【题型】填空题　【知识点】解析几何　【难度】hard
已知平面向量 \(\vec{a},\vec{b},\vec{c},\vec{e}\) 满足 \(|\vec{a}|=4,|\vec{e}|=1,|\vec{b}-\vec{a}|=1,<\vec{a},\vec{e}>=\frac{2\pi}{3}\)，且对任意的实数 \(t\)，均有 \(|\vec{c}-t\vec{e}|\geq|\vec{c}-2\vec{e}|\)。则 \(|\vec{c}-\vec{b}|\) 的最小值为\underline{\quad\quad}
【解答】
\noindent \textbf{【答案】} 3

\vspace{1em}
\noindent \textbf{【分析】} 利用向量的坐标运算，再用数形结合思想求出最小值。

\vspace{1em}
\noindent \textbf{【解析】}

\noindent 如图，建立直角坐标系，记 \(\overrightarrow{OA}=\vec{a},\overrightarrow{OE}=\vec{e}\)，

\noindent 因为 \(|\vec{a}|=4,|\vec{e}|=1,<\vec{a},\vec{e}>=\frac{2\pi}{3}\)，所以点 \(A(4,0),E\left(-\frac{1}{2},\frac{\sqrt{3}}{2}\right)\)，

\noindent 作 \(\overrightarrow{OB}=\vec{b}\)，设其坐标为 \(\vec{b}=(x,y)\)，因为 \(\overrightarrow{AB}=|\overrightarrow{OB}-\overrightarrow{OA}|=|\vec{b}-\vec{a}|=1\)，

\noindent 所以点 \(B\) 在以点 \(A\) 为圆心，1 为半径的圆上，即 \((x-4)^2+y^2=1\)，

\noindent 因为对任意的实数 \(t\)，均有 \(|\vec{c}-t\vec{e}|\geq|\vec{c}-2\vec{e}|\)，

\noindent 所以 \(|\vec{c}-t\vec{e}|^2\geq|\vec{c}-2\vec{e}|^2\Rightarrow t^2-2t\vec{c}\cdot\vec{e}+4\vec{c}\cdot\vec{e}-4\geq0\)，

\noindent 由于上式对任意的实数 \(t\) 的一元二次不等式恒成立，

\noindent 则 \(\Delta=(-2\vec{c}\cdot\vec{e})^2-16\vec{c}\cdot\vec{e}+16\leq0\Rightarrow(\vec{c}\cdot\vec{e}-2)^2\leq0\)，即 \(\vec{c}\cdot\vec{e}-2=0\)，

\noindent 设 \(\overrightarrow{OC}=\vec{c}\)，又设 \(\vec{c}=(x',y')\)，则 \(\vec{c}\cdot\vec{e}=(x',y')\cdot\left(-\frac{1}{2},\frac{\sqrt{3}}{2}\right)=-\frac{1}{2}x'+\frac{\sqrt{3}}{2}y'=2\)，

\noindent 整理得：\(x'-\sqrt{3}y'+4=0\)，所以可知点 \(C\) 在直线 \(x'-\sqrt{3}y'+4=0\) 上，

\noindent 又因为点 \(B\) 在以点 \(A\) 为圆心，1 为半径的圆上，且 \(|\vec{c}-\vec{b}|=|\overrightarrow{OC}-\overrightarrow{OB}|=|\overrightarrow{BC}|\)，

\noindent 所以可以把 \(|\vec{c}-\vec{b}|\) 看成两动点 \(B\) 和 \(C\) 的距离，

\noindent 显然距离最小值为圆心 \(A\) 到直线 \(x'-\sqrt{3}y'+4=0\) 的距离减去半径 1，

\noindent 而点 \(A\) 到直线 \(x'-\sqrt{3}y'+4=0\) 的距离 \(d=\frac{|4-0+4|}{\sqrt{1+3}}=4\)，

\noindent 所以 \(|\overrightarrow{BC}|\geq d-1=4-1=3\)，即 \(|\vec{c}-\vec{b}|\) 的最小值为 3，

\noindent 故答案为：3。

\vspace{1em}
\noindent \textbf{【点睛】} 关键点点睛：确定 \(B\)，\(C\) 点轨迹解决问题的关键。

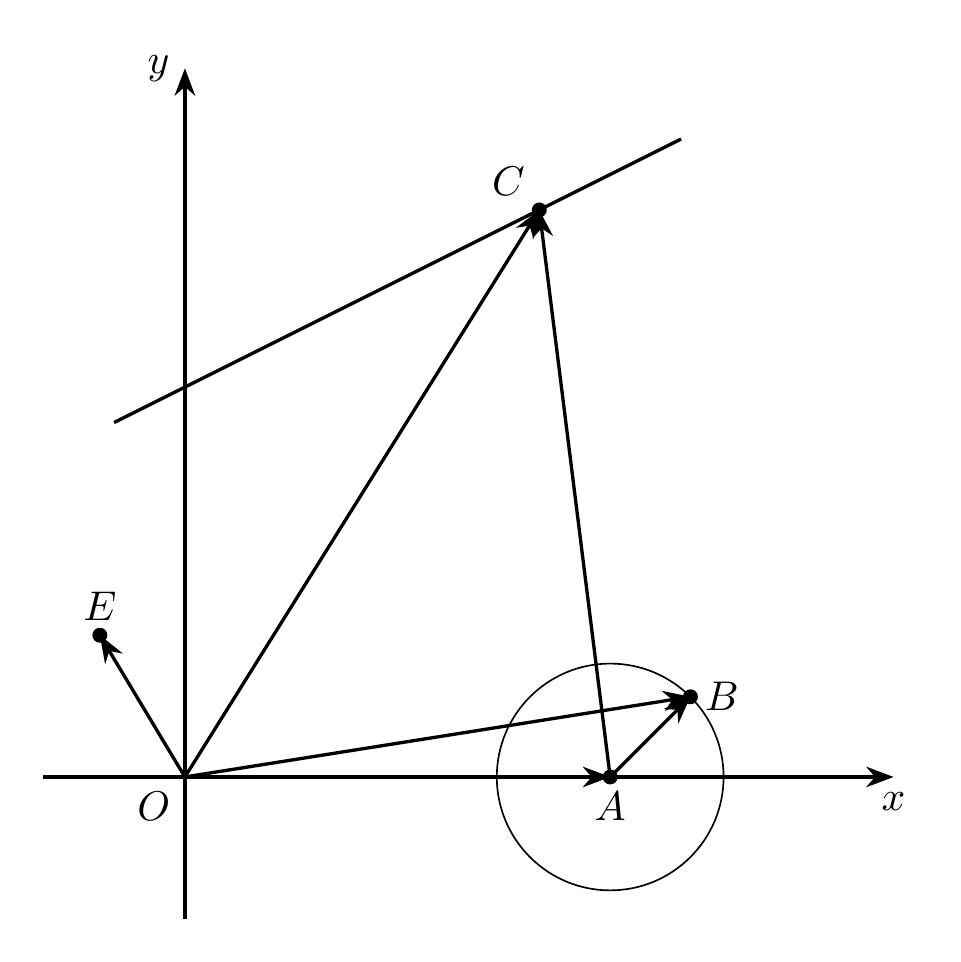